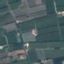
Land use / land cover: PermanentCrop